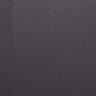
Metastatic tissue present: no